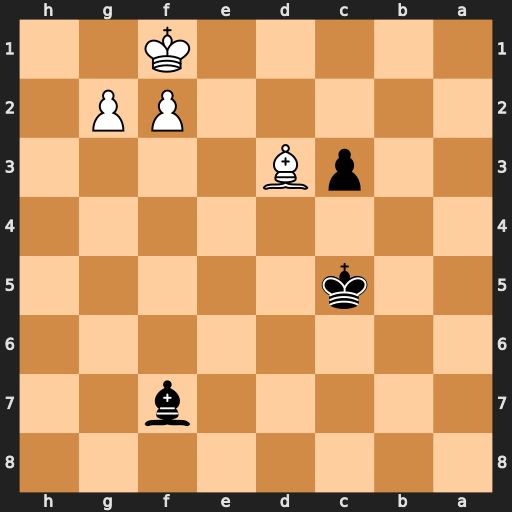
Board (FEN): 8/5b2/8/2k5/8/2pB4/5PP1/5K2
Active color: b
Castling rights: -
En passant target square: -
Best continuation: Bc4 Ke2 c2 Bxc4 c1=Q